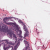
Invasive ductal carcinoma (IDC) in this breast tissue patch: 0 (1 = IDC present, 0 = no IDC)